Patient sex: F
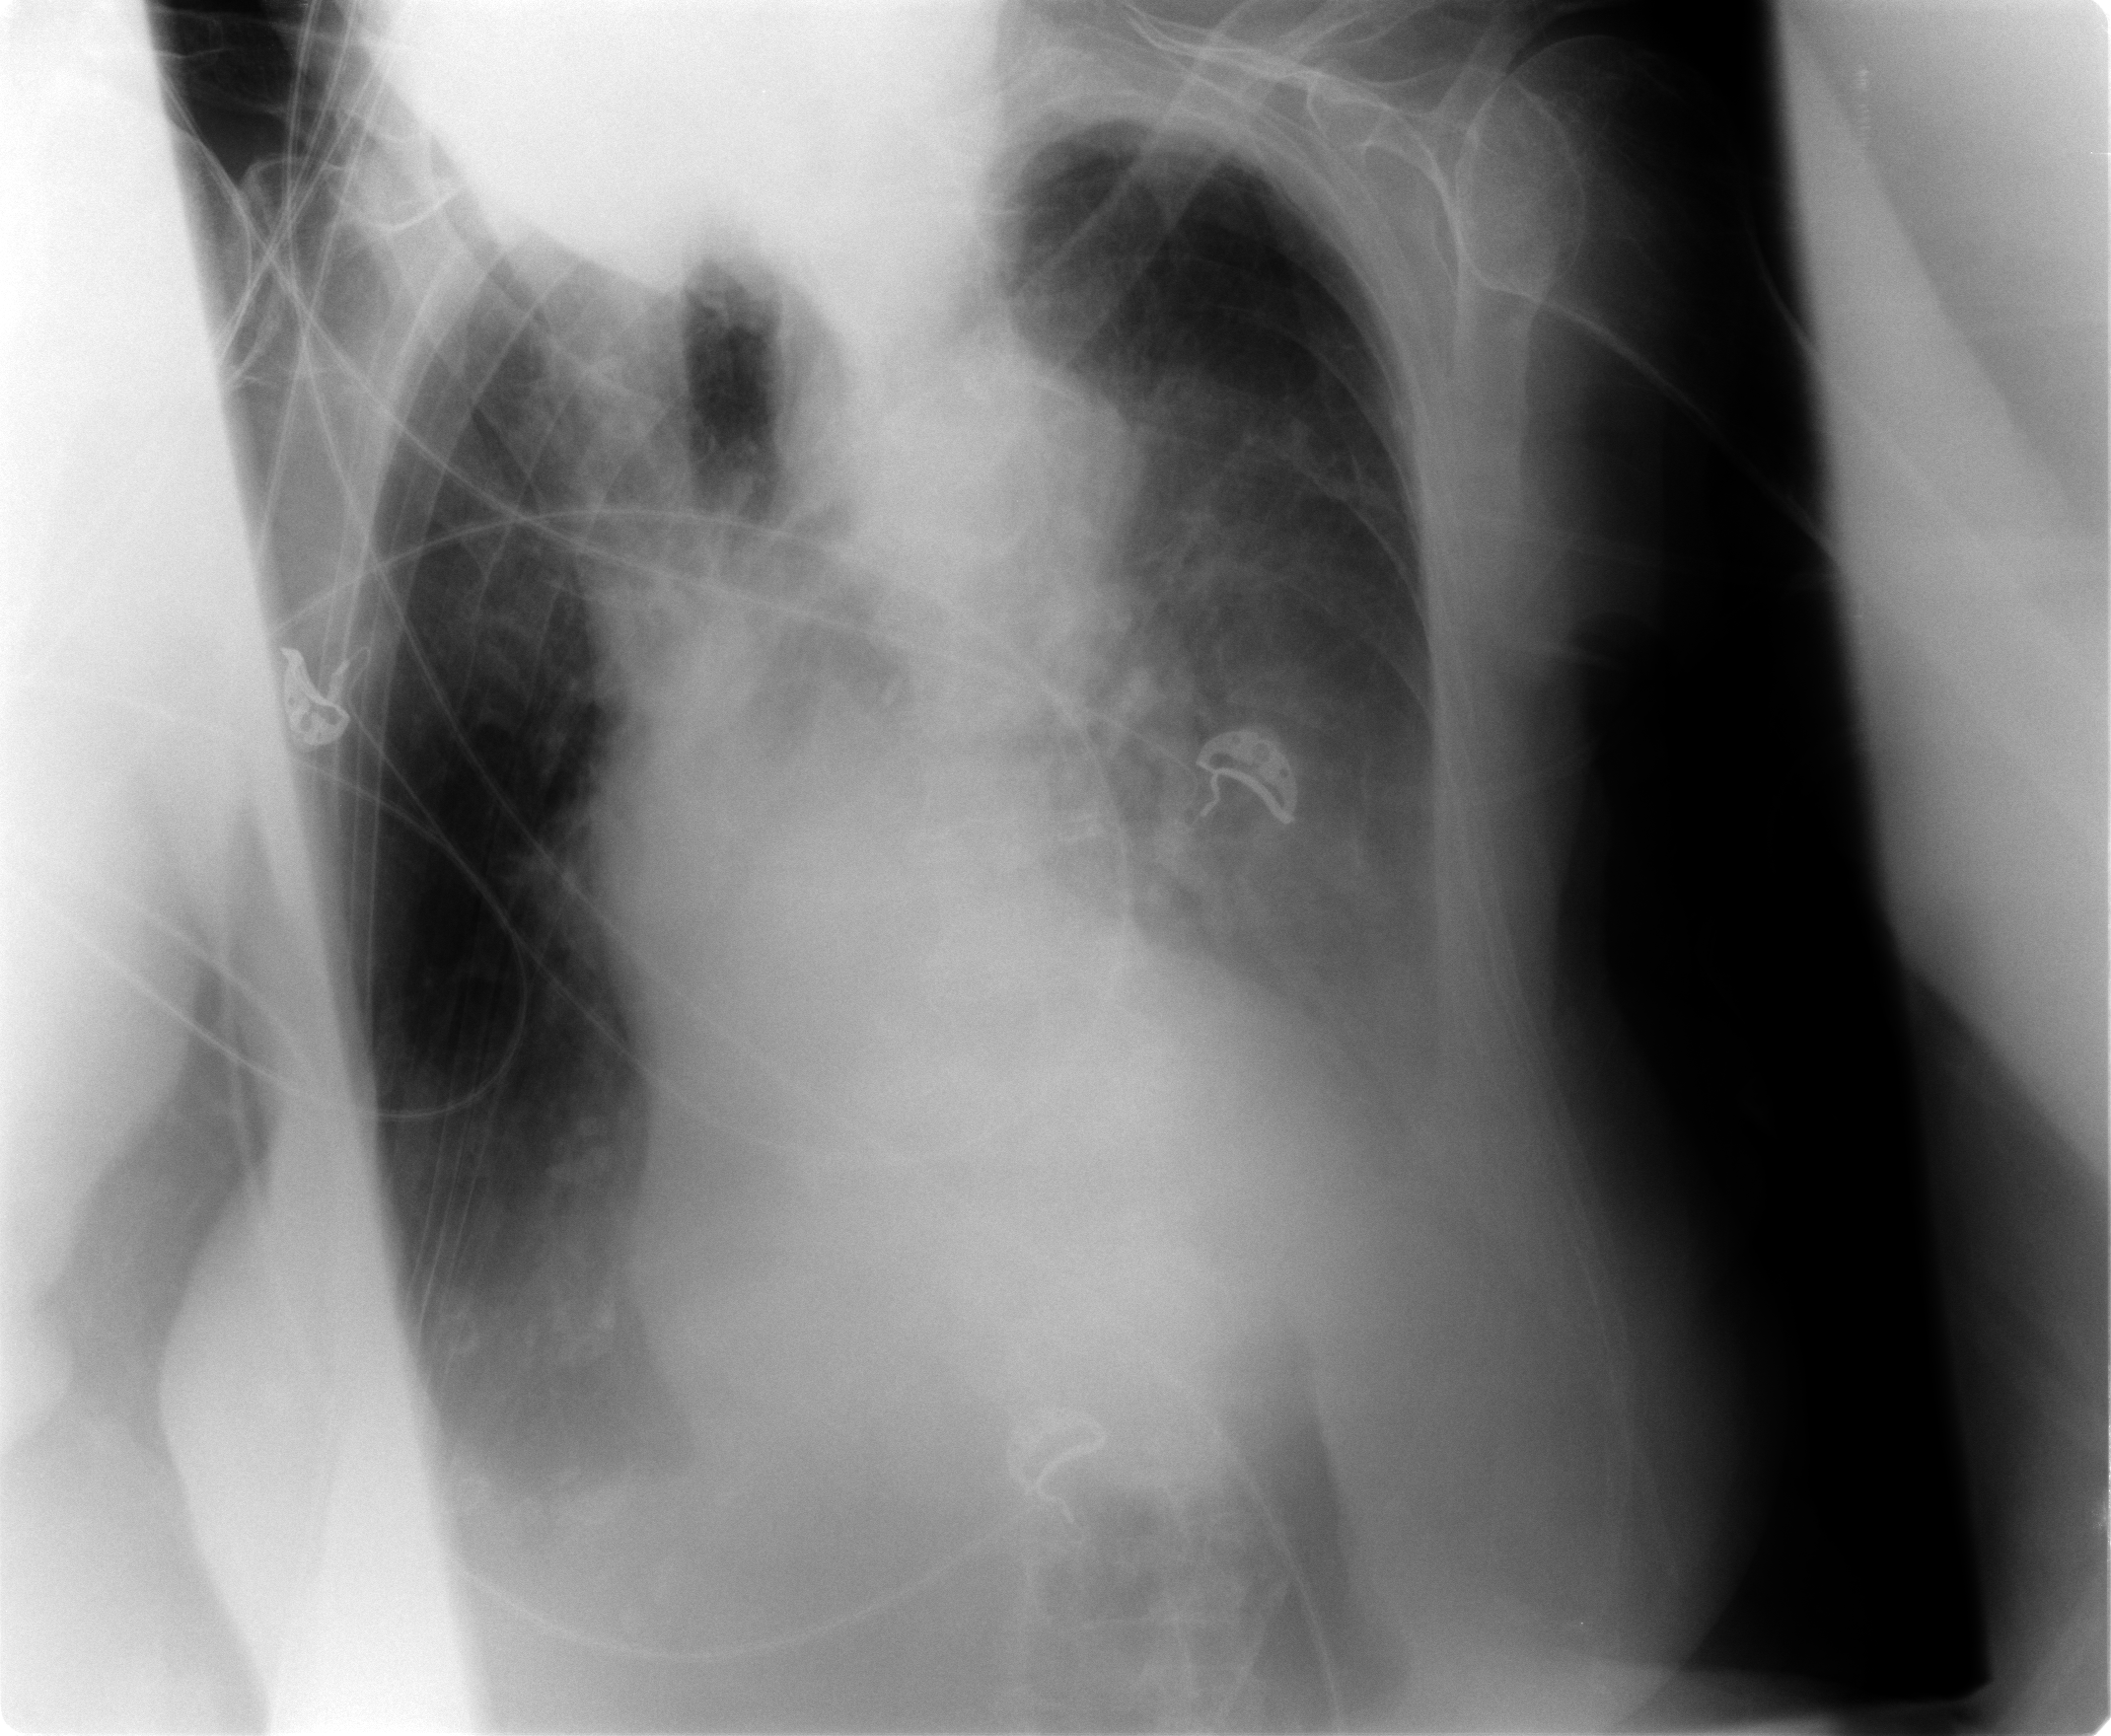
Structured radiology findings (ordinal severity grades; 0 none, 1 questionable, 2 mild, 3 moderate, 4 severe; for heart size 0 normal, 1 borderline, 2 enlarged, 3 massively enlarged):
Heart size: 2
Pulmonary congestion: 3
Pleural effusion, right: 2
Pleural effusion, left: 2
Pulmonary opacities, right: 2
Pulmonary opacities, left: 2
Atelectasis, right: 3
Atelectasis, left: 3